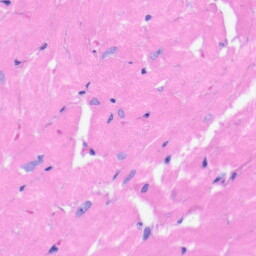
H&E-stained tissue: Heart